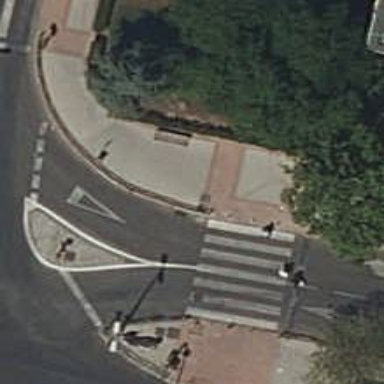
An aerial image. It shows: Bollard.